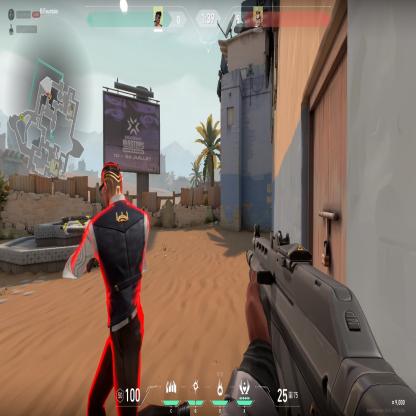
Label: enemy